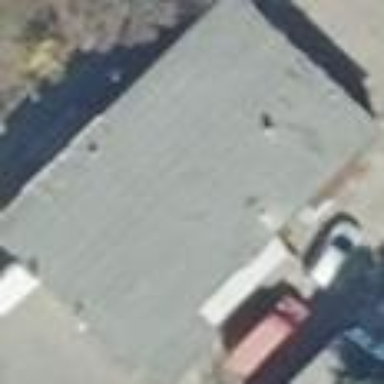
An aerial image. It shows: Fast food restaurant building.